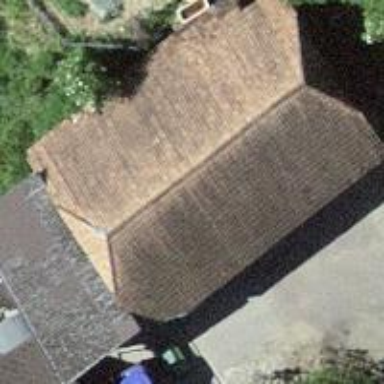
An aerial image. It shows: Barn.